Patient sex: M
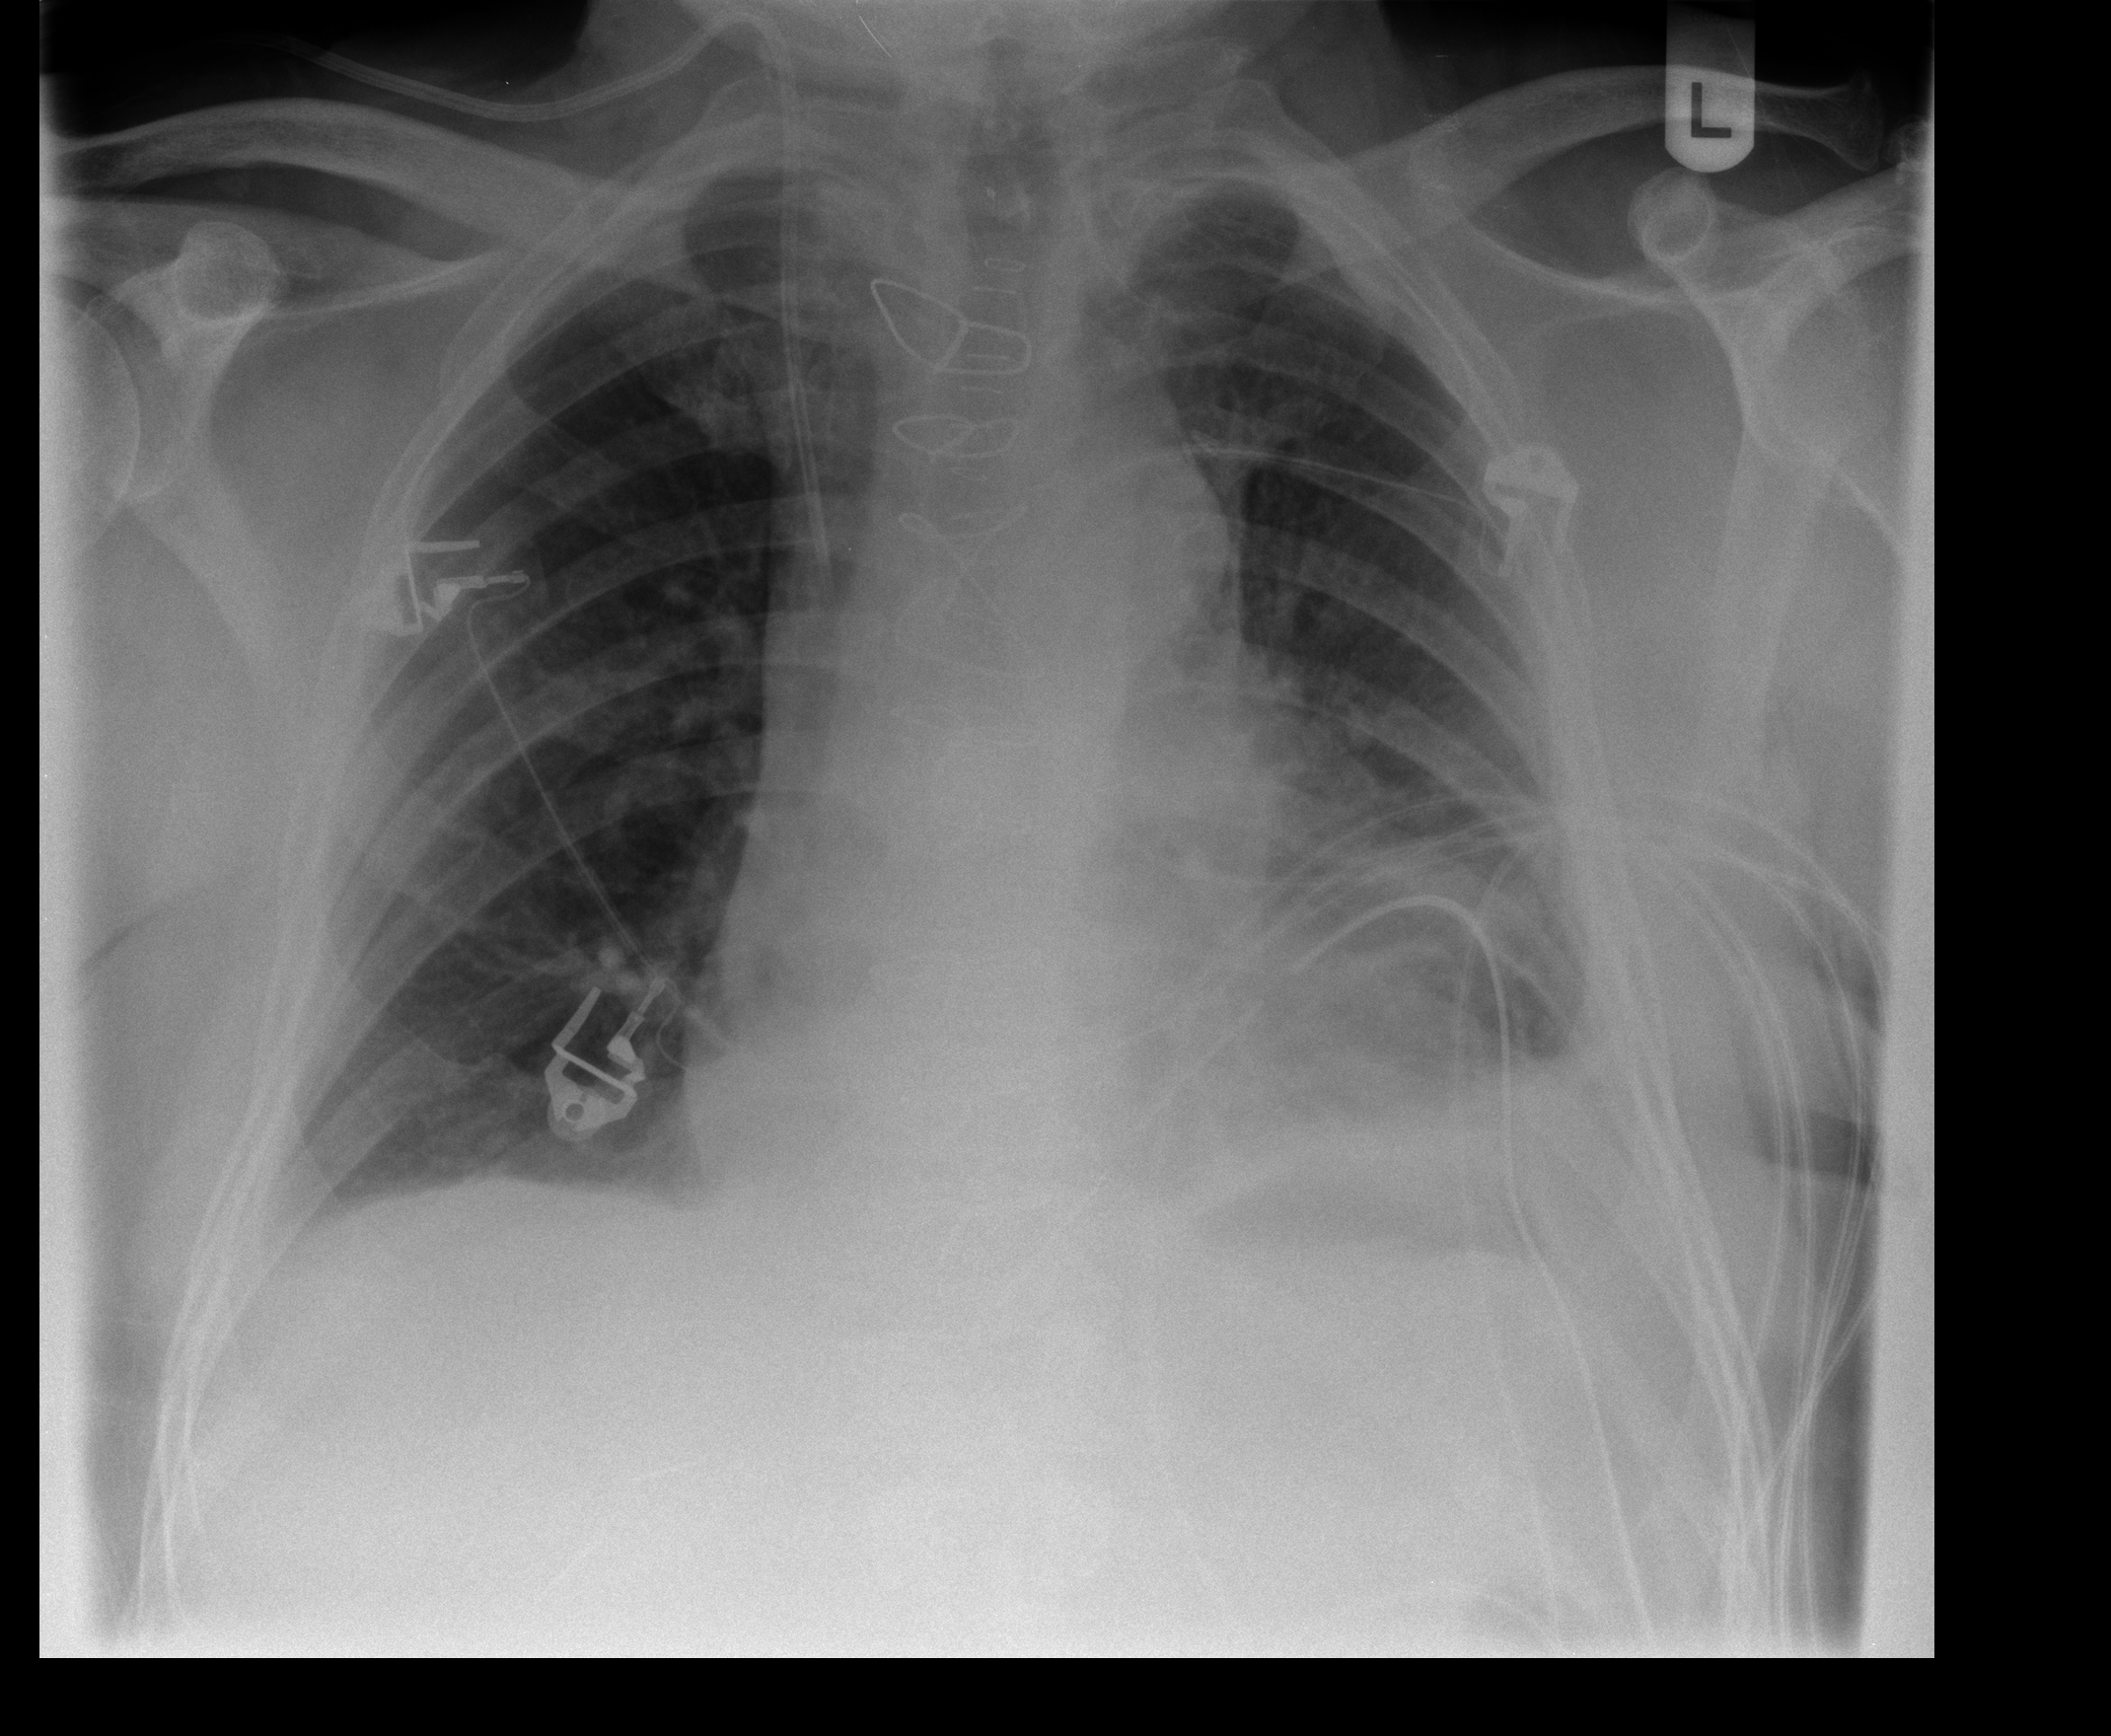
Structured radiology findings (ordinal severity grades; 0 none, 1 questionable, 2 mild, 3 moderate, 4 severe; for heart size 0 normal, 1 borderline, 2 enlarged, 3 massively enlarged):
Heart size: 2
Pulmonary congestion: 2
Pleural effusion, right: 1
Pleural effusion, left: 2
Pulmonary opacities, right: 0
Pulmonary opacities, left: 0
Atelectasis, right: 1
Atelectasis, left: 3